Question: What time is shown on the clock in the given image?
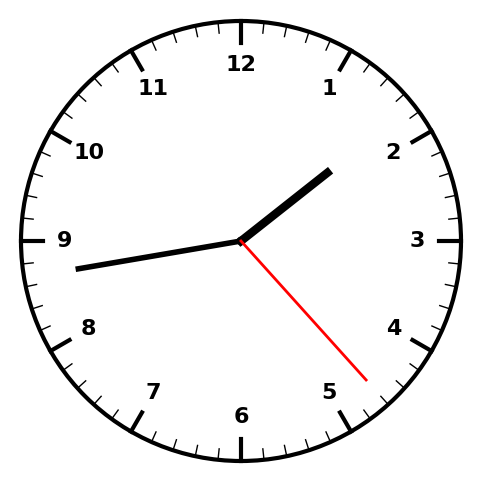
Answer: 01:43:23